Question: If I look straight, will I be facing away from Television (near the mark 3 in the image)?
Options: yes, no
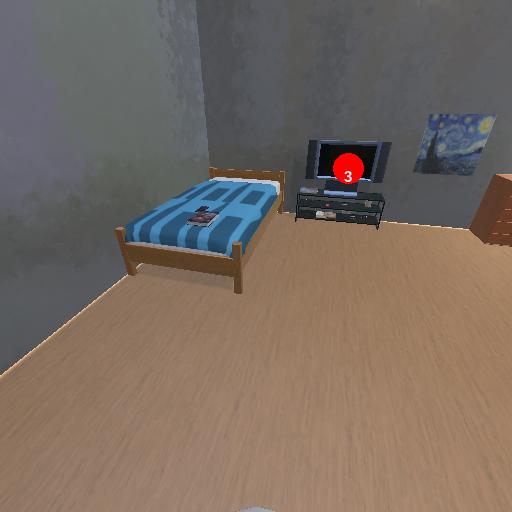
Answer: yes